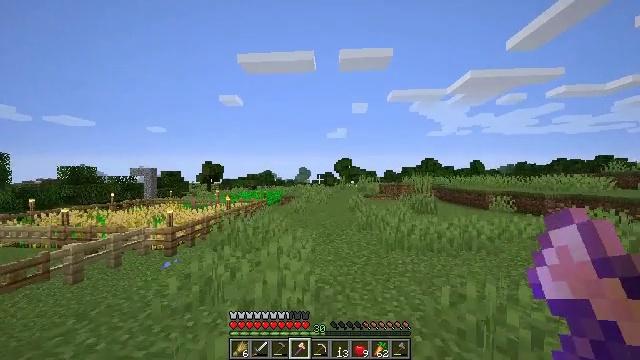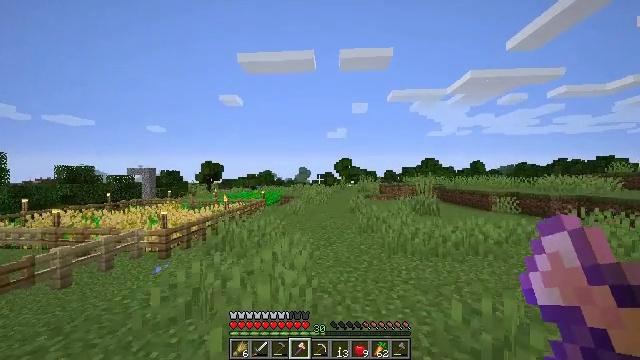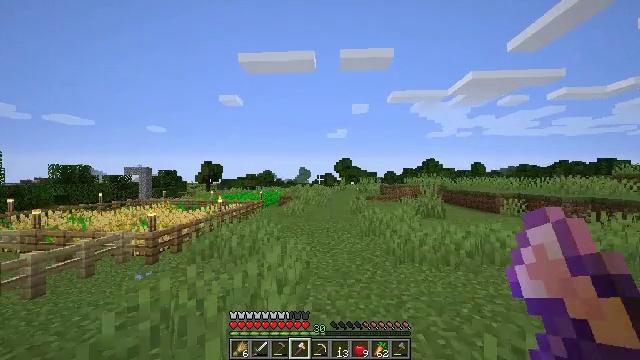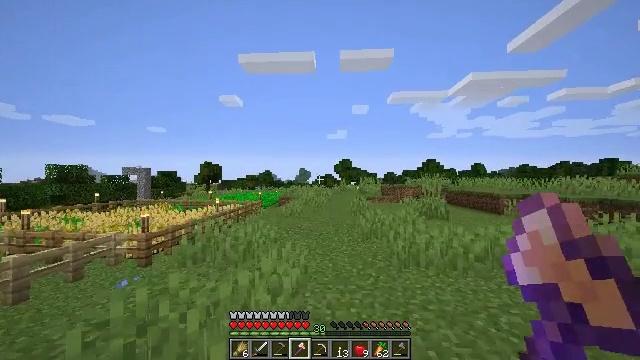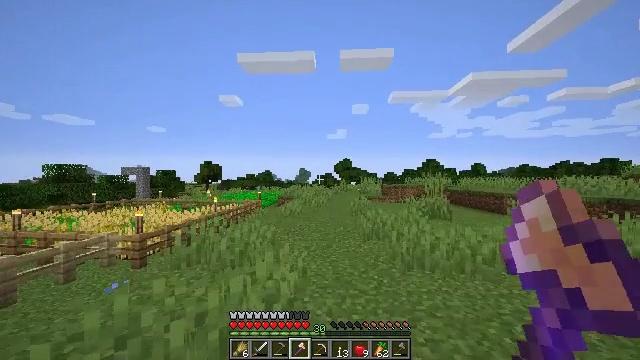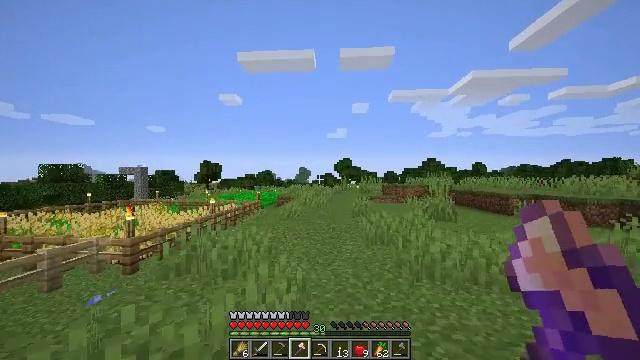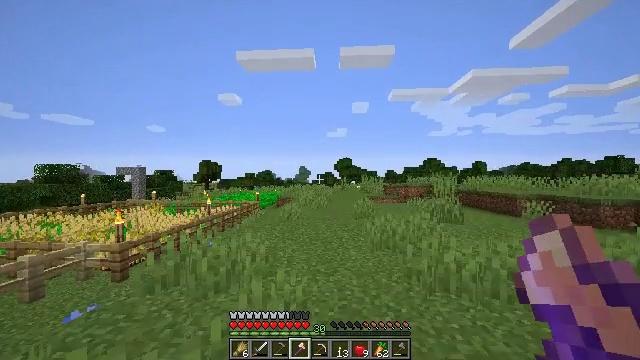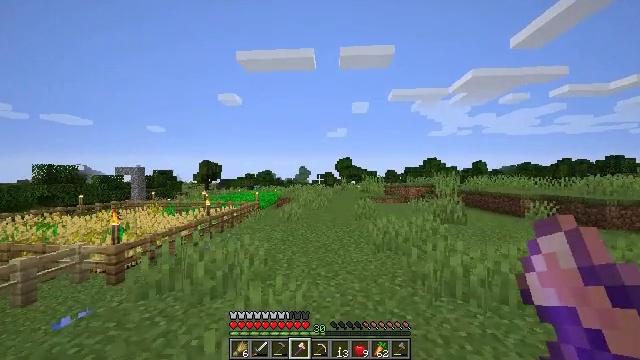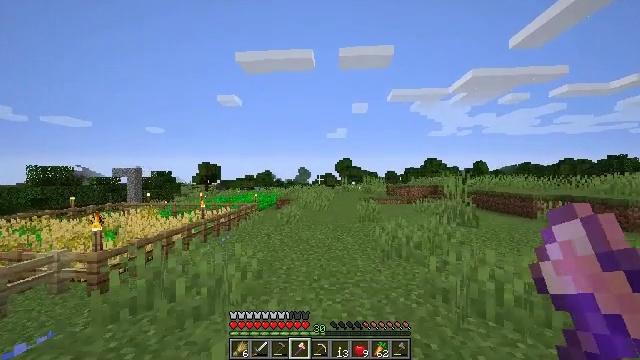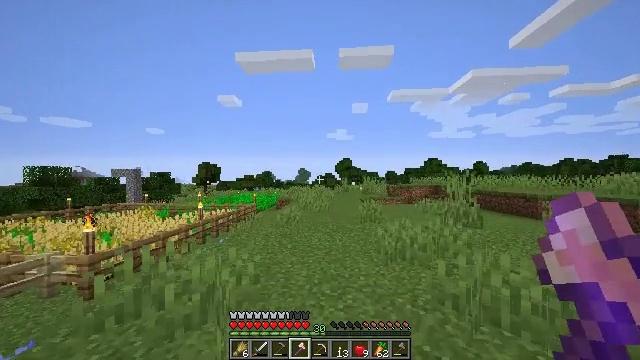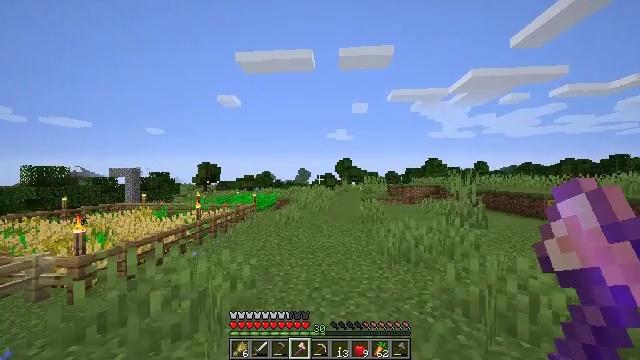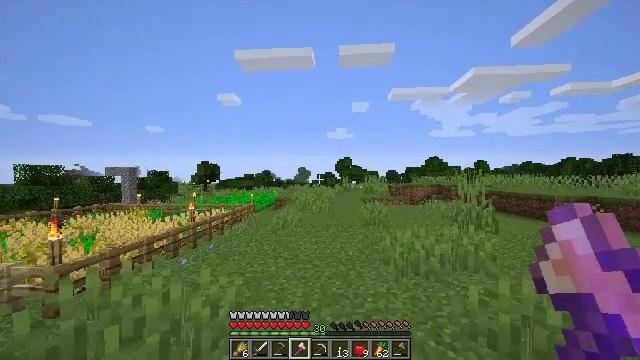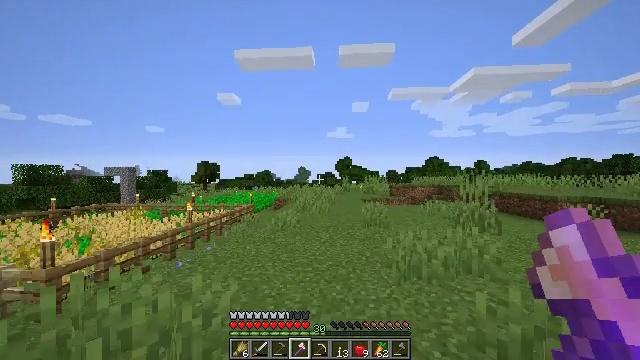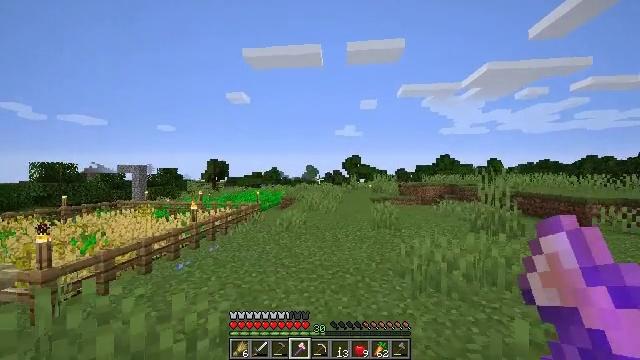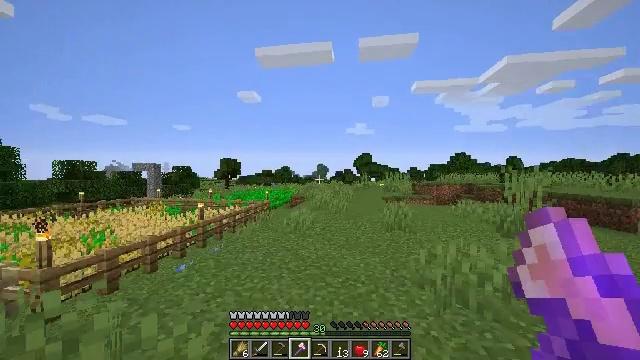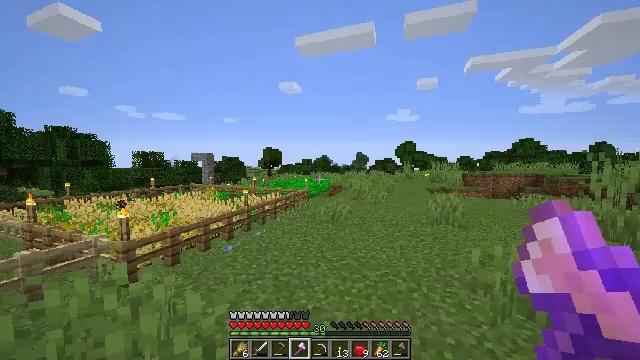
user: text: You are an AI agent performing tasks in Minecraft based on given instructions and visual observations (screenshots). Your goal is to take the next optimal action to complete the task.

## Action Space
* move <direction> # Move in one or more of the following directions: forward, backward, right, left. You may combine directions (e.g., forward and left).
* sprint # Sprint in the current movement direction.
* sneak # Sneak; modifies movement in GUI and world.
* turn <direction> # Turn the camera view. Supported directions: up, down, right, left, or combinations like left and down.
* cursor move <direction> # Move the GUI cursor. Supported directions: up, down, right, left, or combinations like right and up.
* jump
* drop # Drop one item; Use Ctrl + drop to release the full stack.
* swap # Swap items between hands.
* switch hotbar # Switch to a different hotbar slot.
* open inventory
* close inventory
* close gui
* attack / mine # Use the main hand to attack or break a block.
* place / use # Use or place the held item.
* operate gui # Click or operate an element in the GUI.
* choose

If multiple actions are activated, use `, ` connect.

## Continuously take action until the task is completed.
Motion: motion action
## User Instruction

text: Break the tree to get oak logs.
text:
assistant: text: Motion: move forward, sprint
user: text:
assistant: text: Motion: move forward, sprint
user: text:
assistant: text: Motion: move forward, sprint
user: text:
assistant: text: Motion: move forward, sprint
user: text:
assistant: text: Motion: move forward, sprint
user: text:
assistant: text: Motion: move forward, sprint
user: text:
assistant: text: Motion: move forward, sprint
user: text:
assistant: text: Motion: move forward, sprint
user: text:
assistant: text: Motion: move forward, sprint
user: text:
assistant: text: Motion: move forward, sprint
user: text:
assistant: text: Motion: move forward, sprint
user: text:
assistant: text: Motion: move forward, sprint
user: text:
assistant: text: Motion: move forward, sprint, turn left
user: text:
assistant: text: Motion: move forward, sprint, turn left
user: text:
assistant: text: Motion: move forward, sprint, turn left and down
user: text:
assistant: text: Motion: move forward, sprint, turn left and down
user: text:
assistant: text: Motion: move forward, sprint, turn left
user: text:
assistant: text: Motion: move forward, sprint
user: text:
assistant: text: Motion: move forward and move right, sprint
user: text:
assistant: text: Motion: move forward and move right, sprint
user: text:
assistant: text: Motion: move forward and move right, sprint
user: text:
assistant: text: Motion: move forward and move right, sprint
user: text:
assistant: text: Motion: move forward and move right
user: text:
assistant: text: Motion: move forward and move right
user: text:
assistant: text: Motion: move forward and move right
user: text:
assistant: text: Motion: move forward and move right
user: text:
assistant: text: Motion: move forward
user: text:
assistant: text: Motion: open inventory
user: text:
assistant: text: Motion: open inventory
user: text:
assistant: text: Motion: open inventory